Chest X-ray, PA view. Patient: 27 years old, sex M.
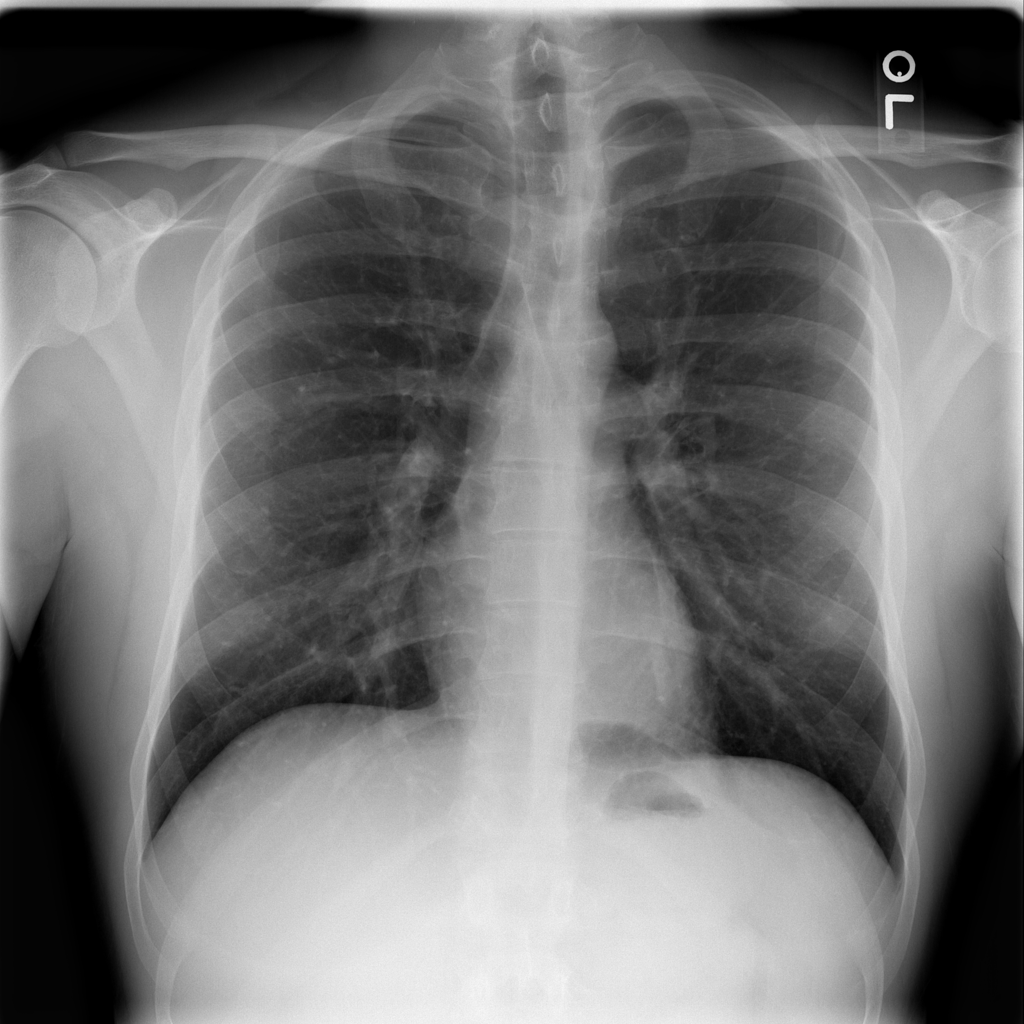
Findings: No Finding